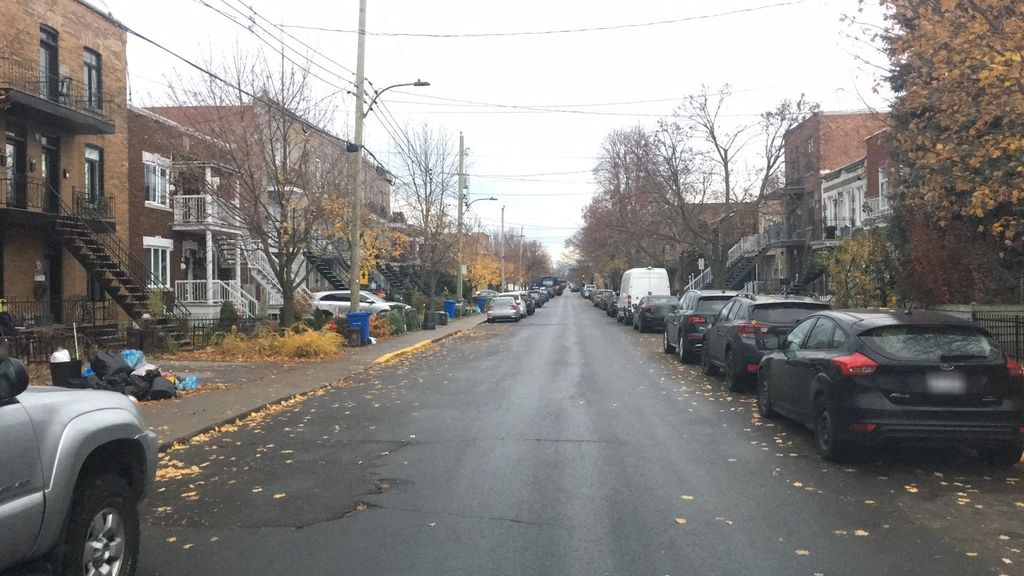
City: montreal